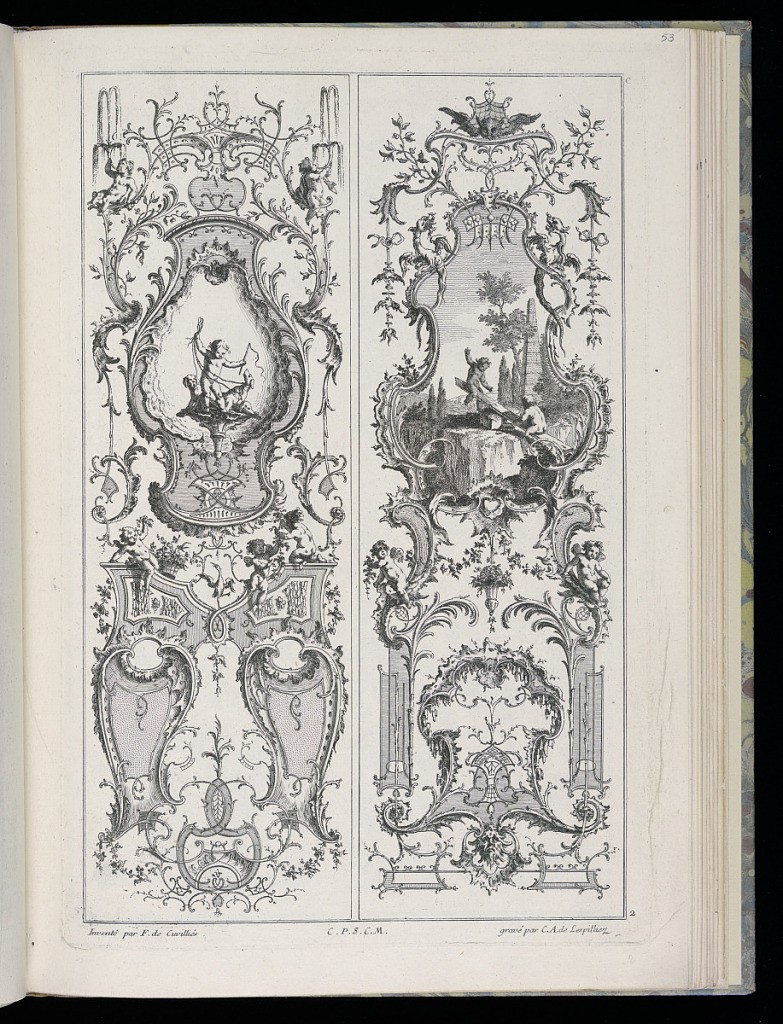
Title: Designs for Two Vertical Panels
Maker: François de Cuvilliés the Elder, Belgian, 1695 - 1768
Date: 1738 and 1745
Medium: Engraving on paper
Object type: Bound print
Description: Two rocaille designs for upright panels. Left panel: within cartouche at upper center, a putto figure with a whip and two dogs. At upper left and right, putti blowing water through horns. Right panel: within cartouche at upper center, a scene of two putti playing on a seesaw in a landscape with architectural ruins, including an obelisk. Dragons flank the cartouche.